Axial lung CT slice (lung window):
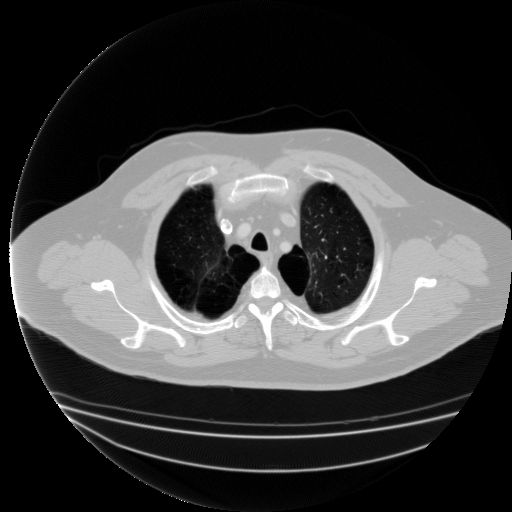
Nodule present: no